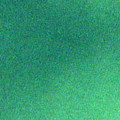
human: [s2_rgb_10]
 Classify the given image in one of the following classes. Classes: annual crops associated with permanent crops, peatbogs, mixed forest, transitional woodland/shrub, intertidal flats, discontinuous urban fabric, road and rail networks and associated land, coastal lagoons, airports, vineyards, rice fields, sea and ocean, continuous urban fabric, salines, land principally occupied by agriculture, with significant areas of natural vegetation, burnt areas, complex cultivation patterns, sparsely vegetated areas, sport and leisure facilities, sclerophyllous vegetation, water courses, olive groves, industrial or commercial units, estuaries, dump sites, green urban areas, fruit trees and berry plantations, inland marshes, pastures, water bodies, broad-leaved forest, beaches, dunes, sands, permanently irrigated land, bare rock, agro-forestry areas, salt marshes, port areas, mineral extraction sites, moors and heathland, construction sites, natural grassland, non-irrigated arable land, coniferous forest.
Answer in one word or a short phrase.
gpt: sea and ocean